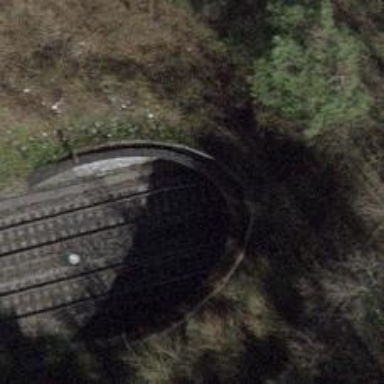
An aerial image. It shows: Single-track railway with electrified contact lines.